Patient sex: F
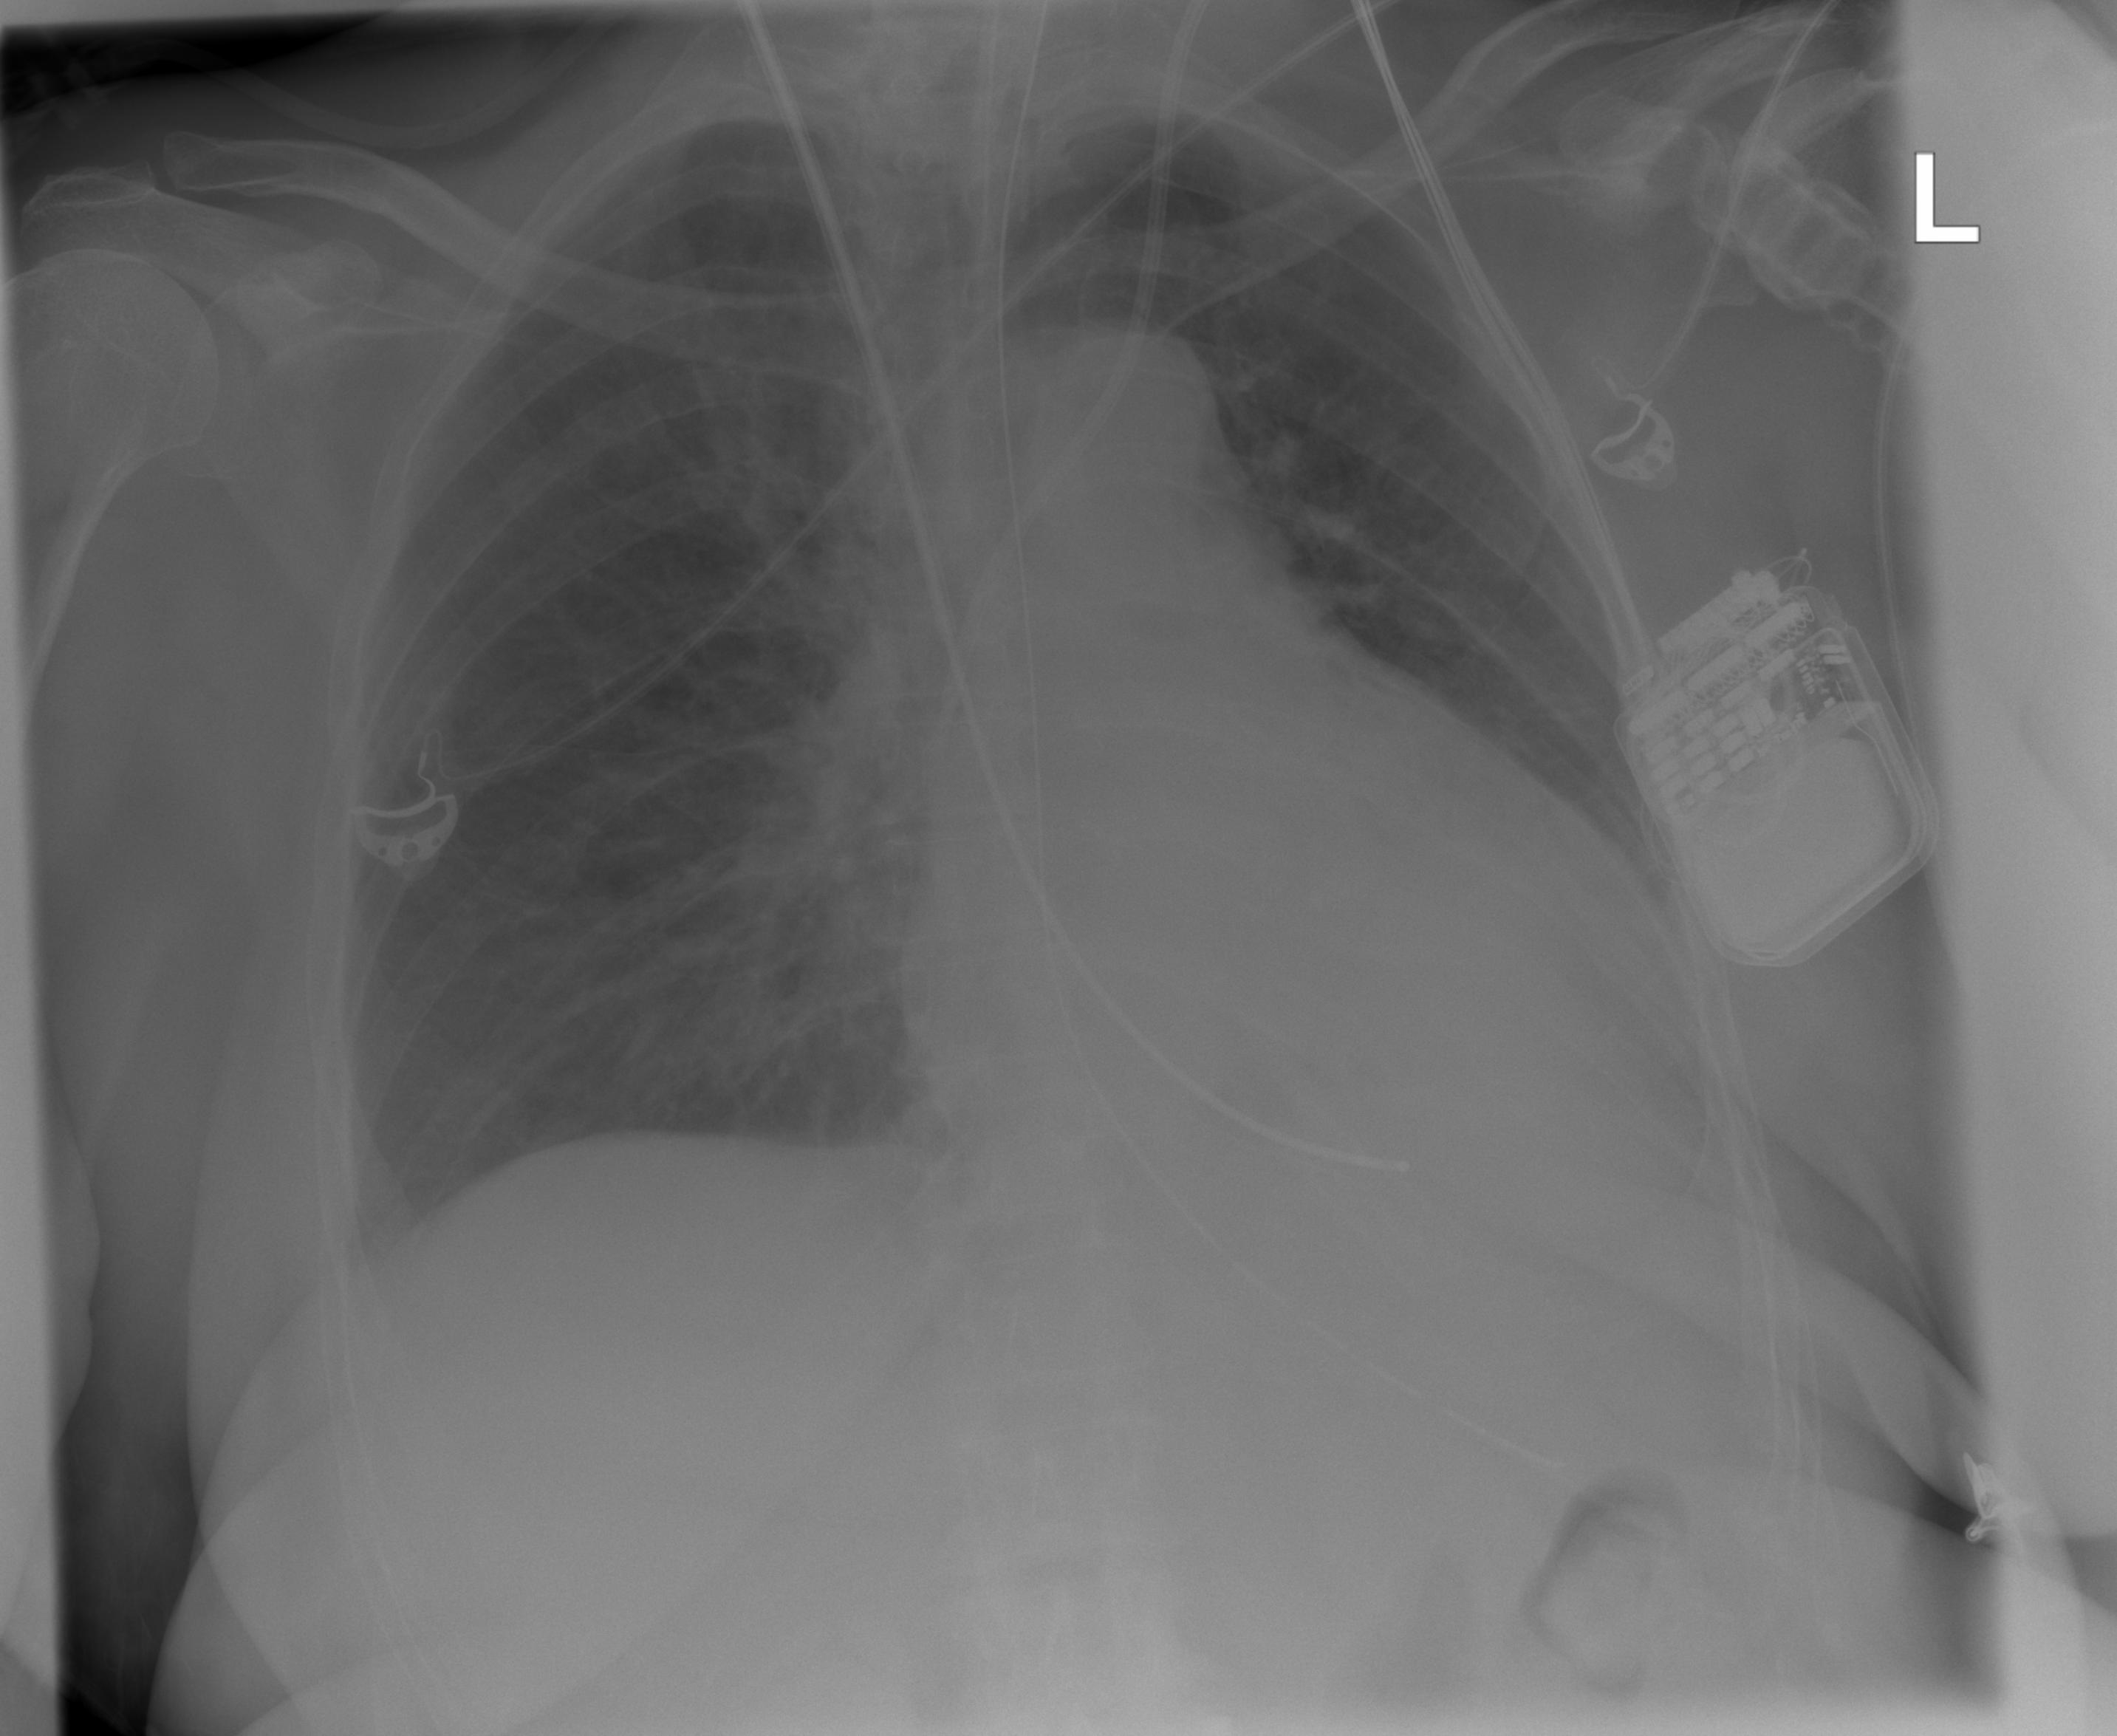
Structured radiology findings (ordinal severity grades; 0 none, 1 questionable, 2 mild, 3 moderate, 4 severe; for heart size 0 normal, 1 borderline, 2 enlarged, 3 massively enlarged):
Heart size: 2
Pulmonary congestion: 2
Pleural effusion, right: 0
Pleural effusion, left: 0
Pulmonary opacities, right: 0
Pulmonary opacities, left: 0
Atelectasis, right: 0
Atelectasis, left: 0